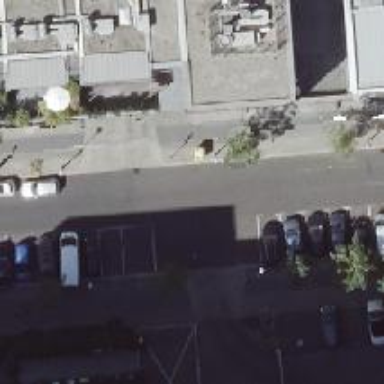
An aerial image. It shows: Residential road with asphalt surface and sidewalks on both sides. There is parking lane on the left.